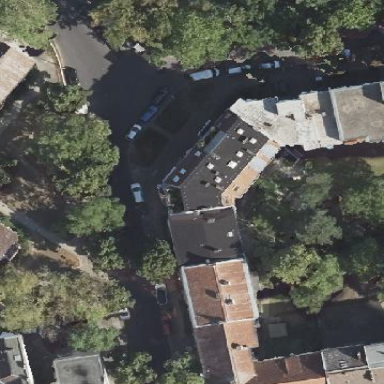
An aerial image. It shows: Unique apartment building with double saltbox roof shape.